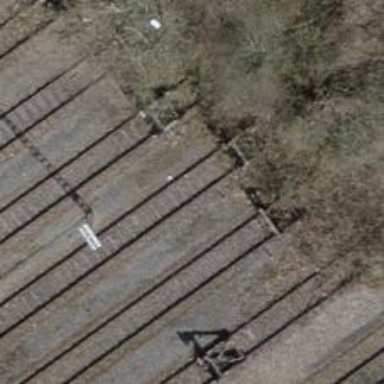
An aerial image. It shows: Single-track railway siding.